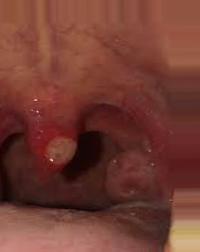
Condition: Mouth Ulcer